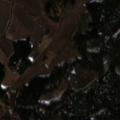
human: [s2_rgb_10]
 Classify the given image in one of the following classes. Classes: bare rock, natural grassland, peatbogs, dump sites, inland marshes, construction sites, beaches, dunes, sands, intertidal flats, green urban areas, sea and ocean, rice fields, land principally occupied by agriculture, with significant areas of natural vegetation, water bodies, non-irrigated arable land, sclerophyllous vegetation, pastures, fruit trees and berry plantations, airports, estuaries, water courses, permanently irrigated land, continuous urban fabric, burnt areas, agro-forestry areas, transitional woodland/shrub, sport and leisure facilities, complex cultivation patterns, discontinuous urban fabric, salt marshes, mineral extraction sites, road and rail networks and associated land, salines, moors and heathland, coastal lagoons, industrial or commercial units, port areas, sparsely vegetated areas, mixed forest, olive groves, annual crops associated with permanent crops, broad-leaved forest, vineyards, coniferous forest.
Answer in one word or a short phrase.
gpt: non-irrigated arable land, land principally occupied by agriculture, with significant areas of natural vegetation, coniferous forest, mixed forest, transitional woodland/shrub